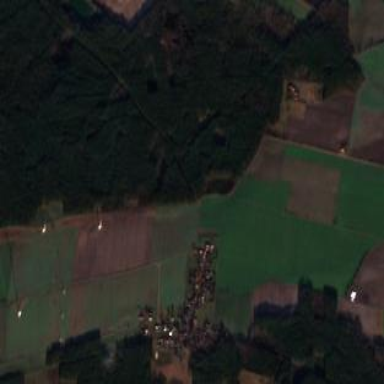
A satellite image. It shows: Picturesque farmland scene.